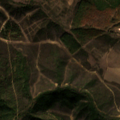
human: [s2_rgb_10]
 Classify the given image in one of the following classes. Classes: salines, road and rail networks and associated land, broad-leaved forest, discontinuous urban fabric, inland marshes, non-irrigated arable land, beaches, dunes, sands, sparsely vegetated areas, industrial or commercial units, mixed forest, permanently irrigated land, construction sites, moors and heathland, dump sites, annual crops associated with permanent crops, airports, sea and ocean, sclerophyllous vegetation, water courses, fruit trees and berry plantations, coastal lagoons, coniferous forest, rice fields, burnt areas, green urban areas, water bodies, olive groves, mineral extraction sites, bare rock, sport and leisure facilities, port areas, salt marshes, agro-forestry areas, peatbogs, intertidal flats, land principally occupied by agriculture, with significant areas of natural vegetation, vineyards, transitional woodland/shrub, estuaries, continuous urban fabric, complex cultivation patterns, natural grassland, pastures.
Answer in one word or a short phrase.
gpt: non-irrigated arable land, land principally occupied by agriculture, with significant areas of natural vegetation, broad-leaved forest, coniferous forest, sclerophyllous vegetation, transitional woodland/shrub